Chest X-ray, PA view. Patient: 43 years old, sex F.
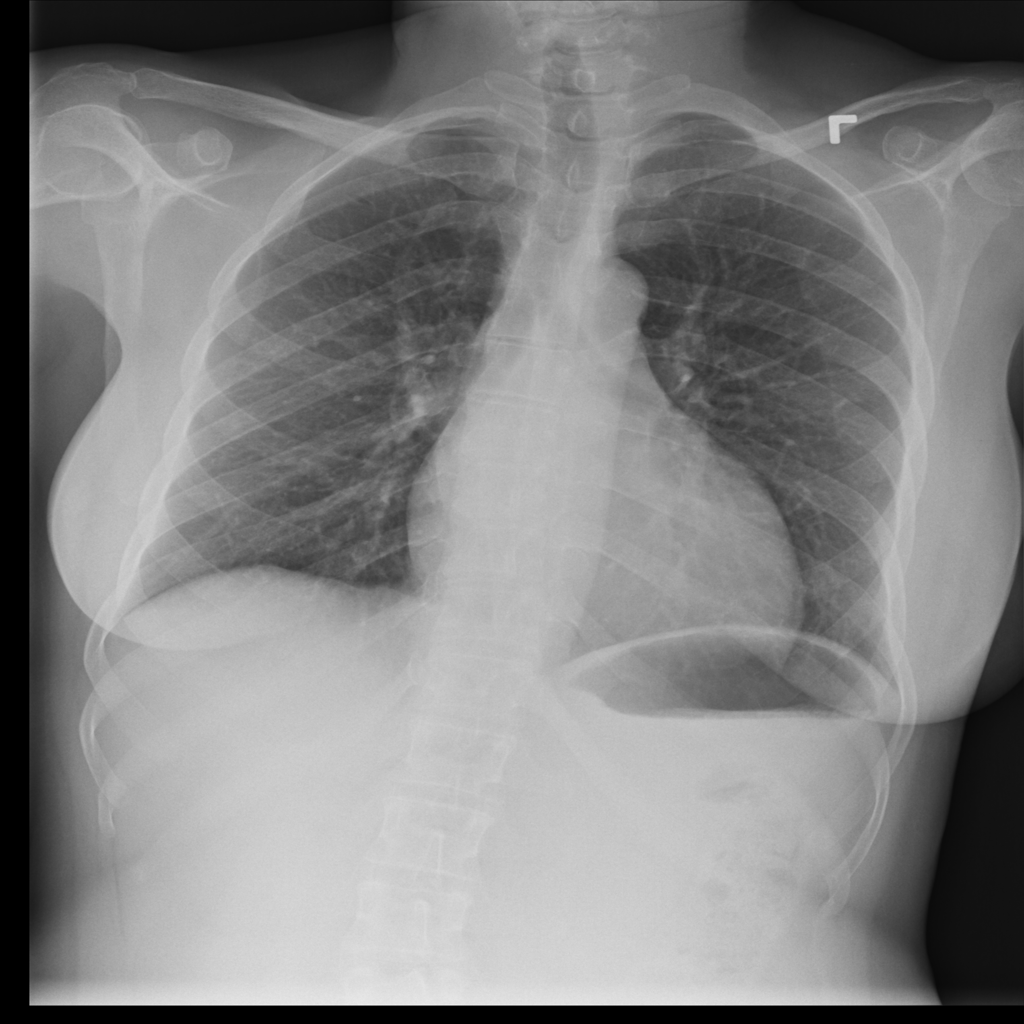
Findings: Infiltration